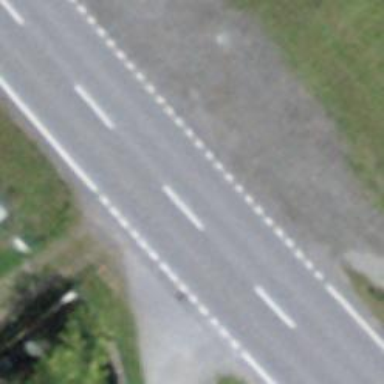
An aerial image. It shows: Asphalt road classified as primary highway.